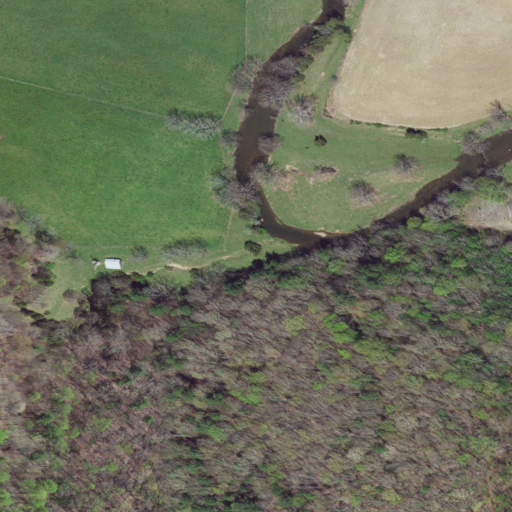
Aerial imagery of valley in Virginia named Dry Hollow containing pasture, deciduous forest, mixed forest, cultivated crops, and low intensity development